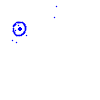
Particle: proton